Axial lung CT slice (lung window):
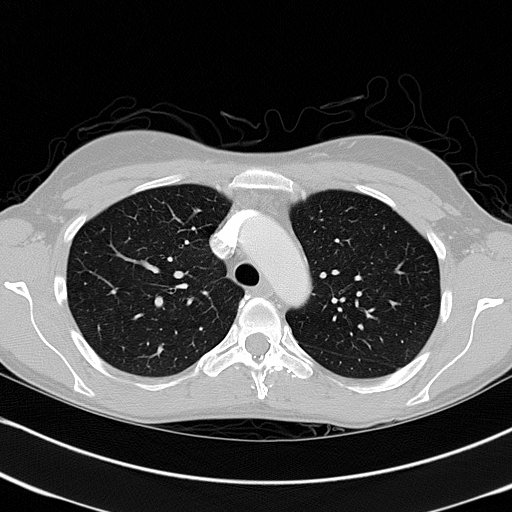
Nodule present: no